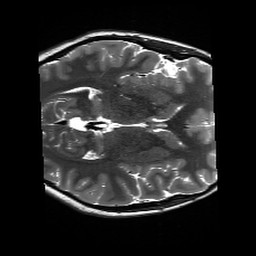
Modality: T2w
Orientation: axial
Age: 19
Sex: female